Question: I'm trying this problem. [Edited]

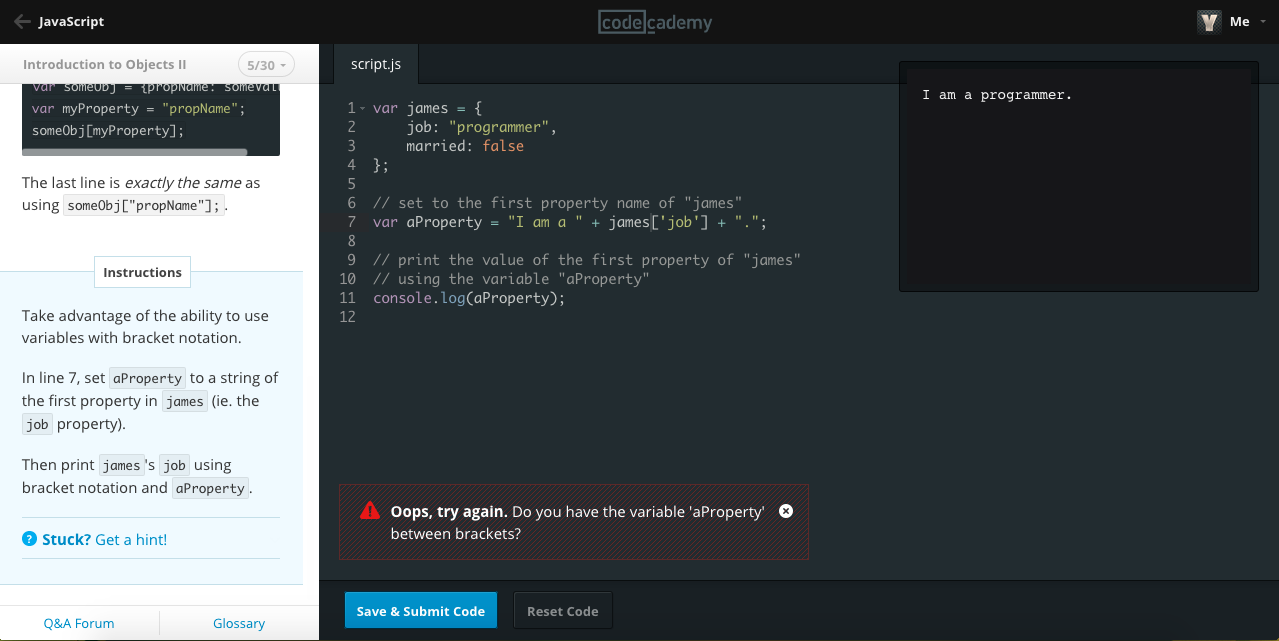
Answer: It wants you to set 'aProperty' to the property name, and then use that with the variable 'james' to get the value.
'''
var james = {
job: "programmer",
married: false
};
// set to the first property name of "james"
var aProperty = 'job';
// print the value of the first property of "james"
// using the variable "aProperty"
console.log(james[aProperty])
'''